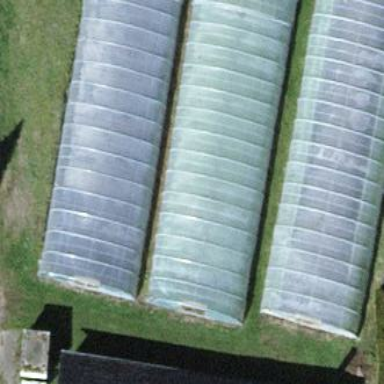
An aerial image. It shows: Greenhouse.